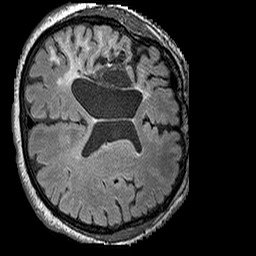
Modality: FLAIR
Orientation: axial
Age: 57
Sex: male
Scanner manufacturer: siemens
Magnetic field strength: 3 T
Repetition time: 6 s
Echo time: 0.388 s